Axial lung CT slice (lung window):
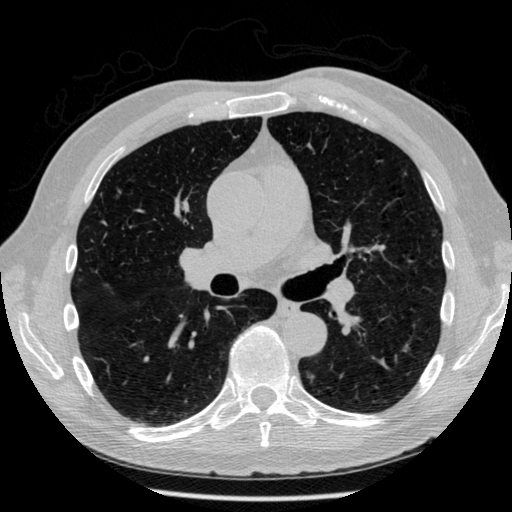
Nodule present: no